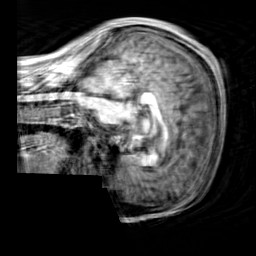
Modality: T1w
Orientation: sagittal
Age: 22
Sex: male
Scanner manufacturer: siemens
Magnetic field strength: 3 T
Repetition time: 2.3 s
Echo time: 0.00303 s